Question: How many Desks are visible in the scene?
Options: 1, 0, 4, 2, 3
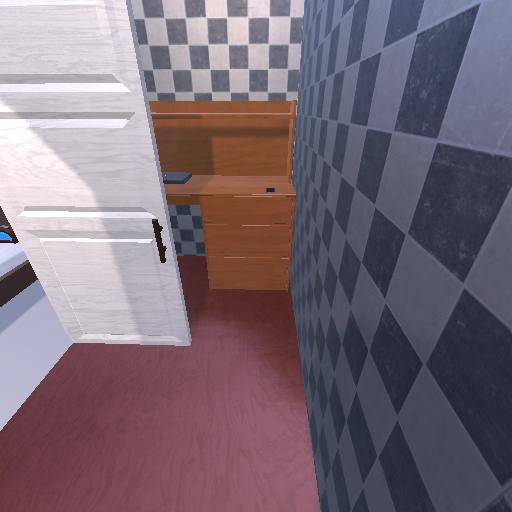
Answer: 1